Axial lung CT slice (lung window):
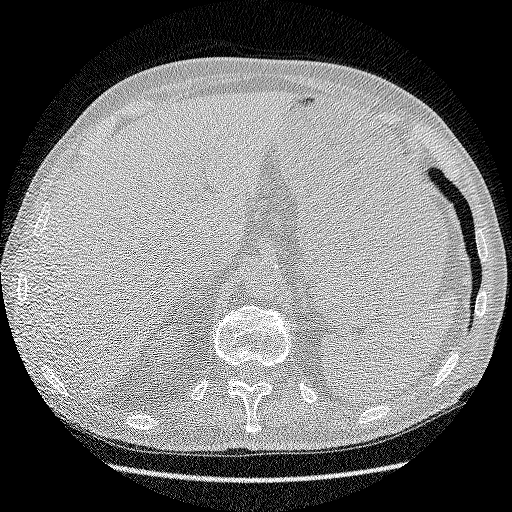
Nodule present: no